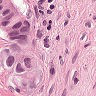
Metastatic tissue present: yes